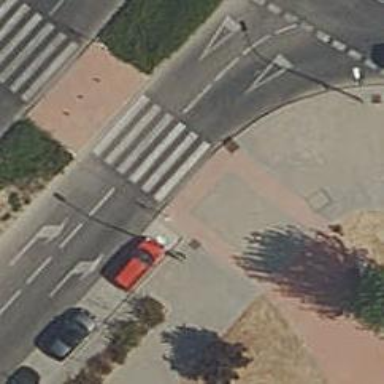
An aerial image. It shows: Footway made of paving stones.